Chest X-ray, PA view. Patient: 31 years old, sex F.
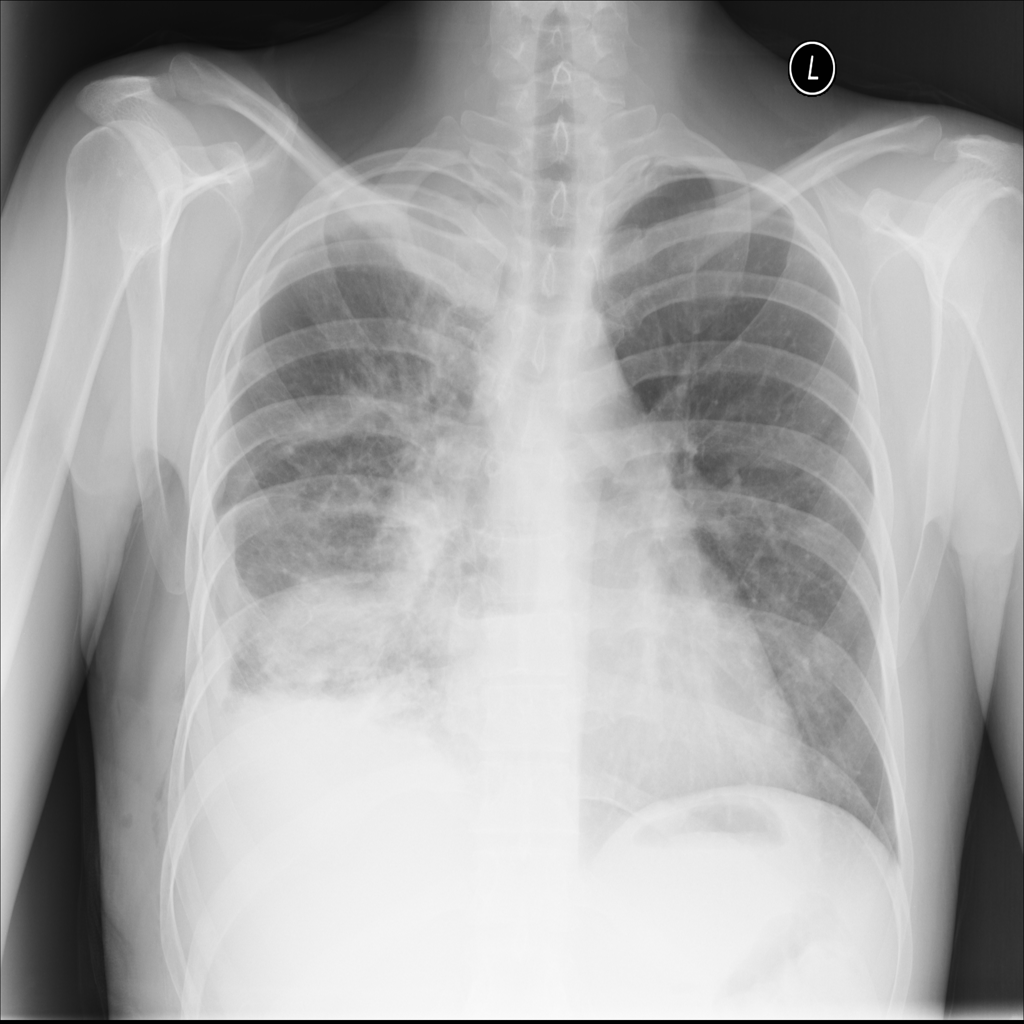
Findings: Effusion